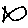
Label: fish